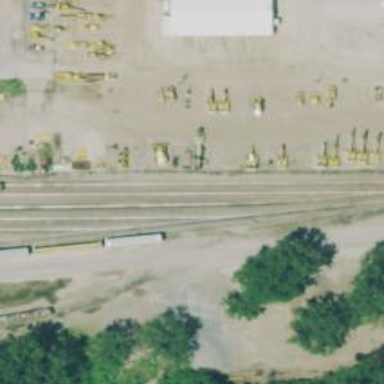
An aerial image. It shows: Railway yard.